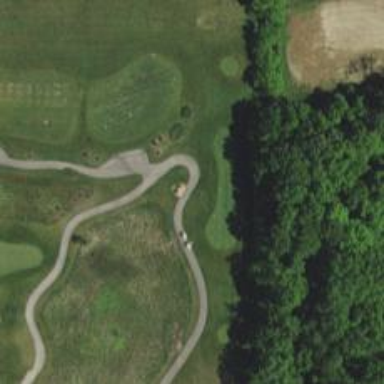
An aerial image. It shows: Path used for both walking and golf.